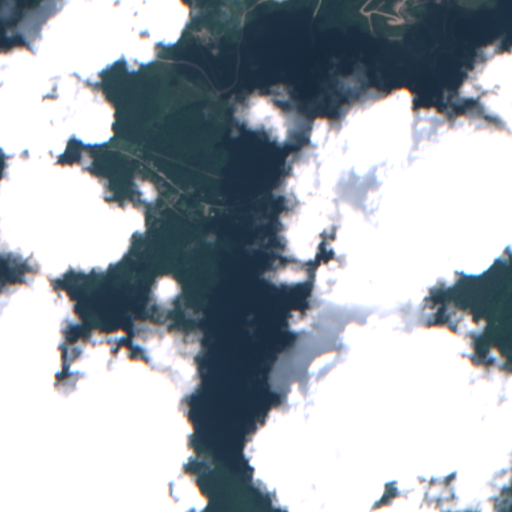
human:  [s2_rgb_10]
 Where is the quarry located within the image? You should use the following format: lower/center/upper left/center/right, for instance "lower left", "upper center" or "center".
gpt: The quarry is located in the upper of the image.
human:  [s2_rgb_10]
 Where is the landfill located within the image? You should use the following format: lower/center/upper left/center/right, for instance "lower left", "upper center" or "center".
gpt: There is no landfill in the image.